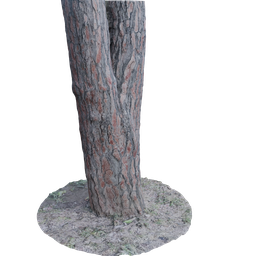
Label: nature